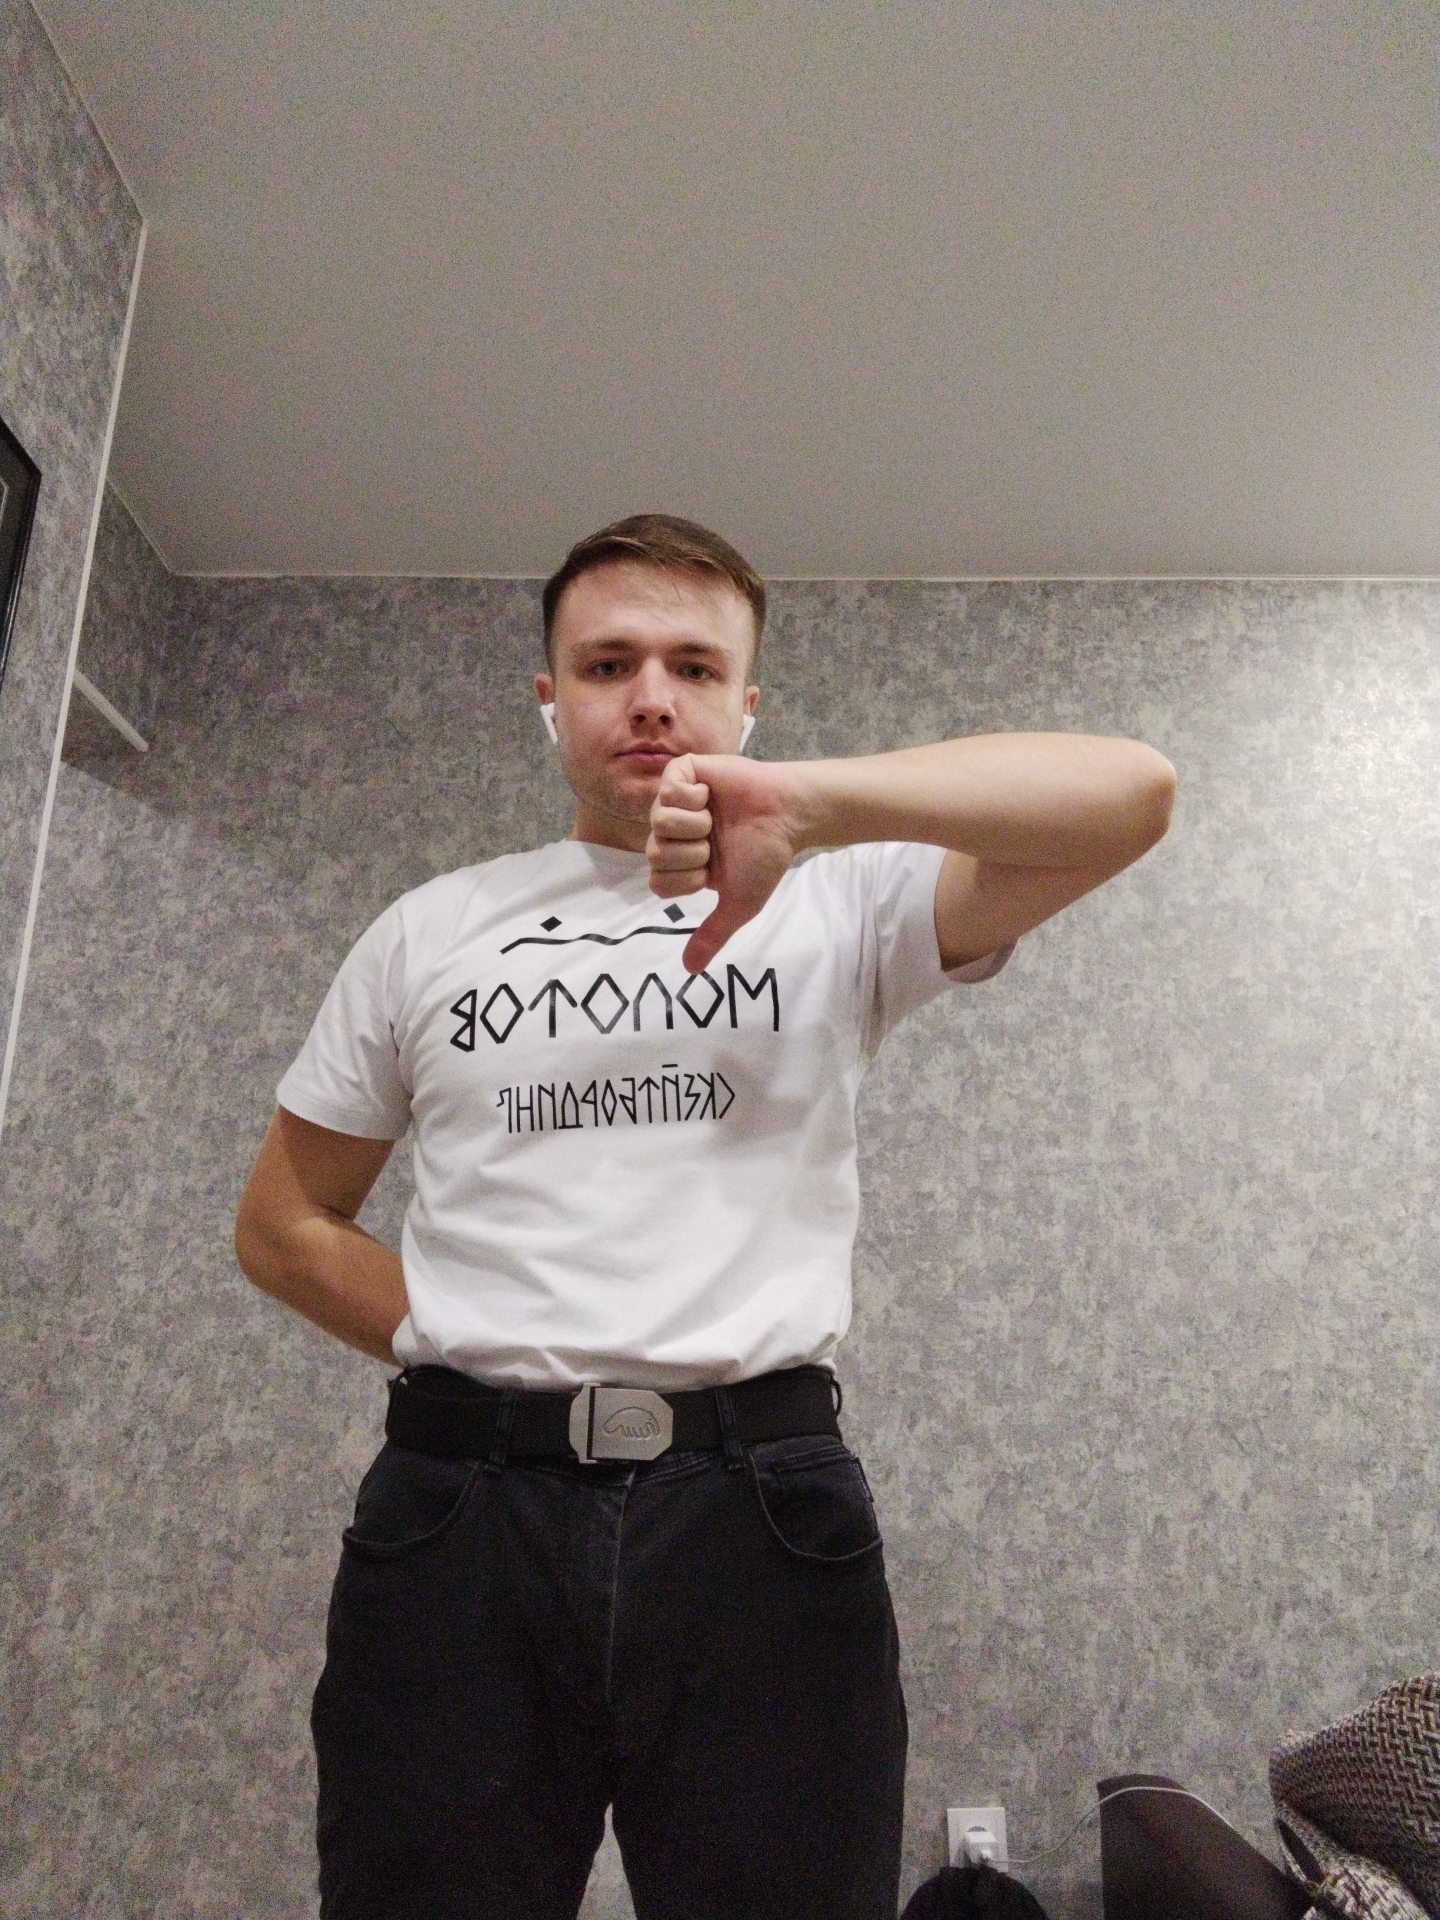
Label: noise